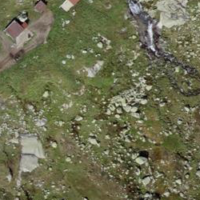
EUNIS habitat code: 31
Species observed at this site:
Anthus spinoletta